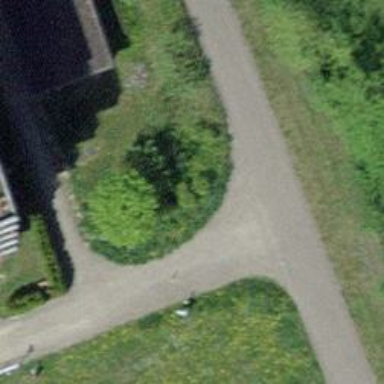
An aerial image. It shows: Bollard.